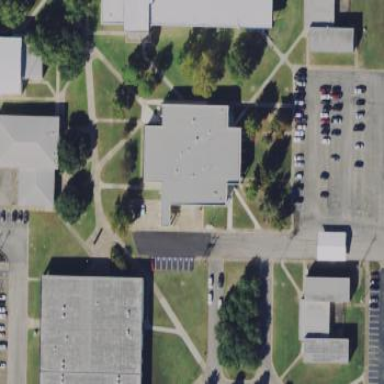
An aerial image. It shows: College building.